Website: macys
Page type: billing-address
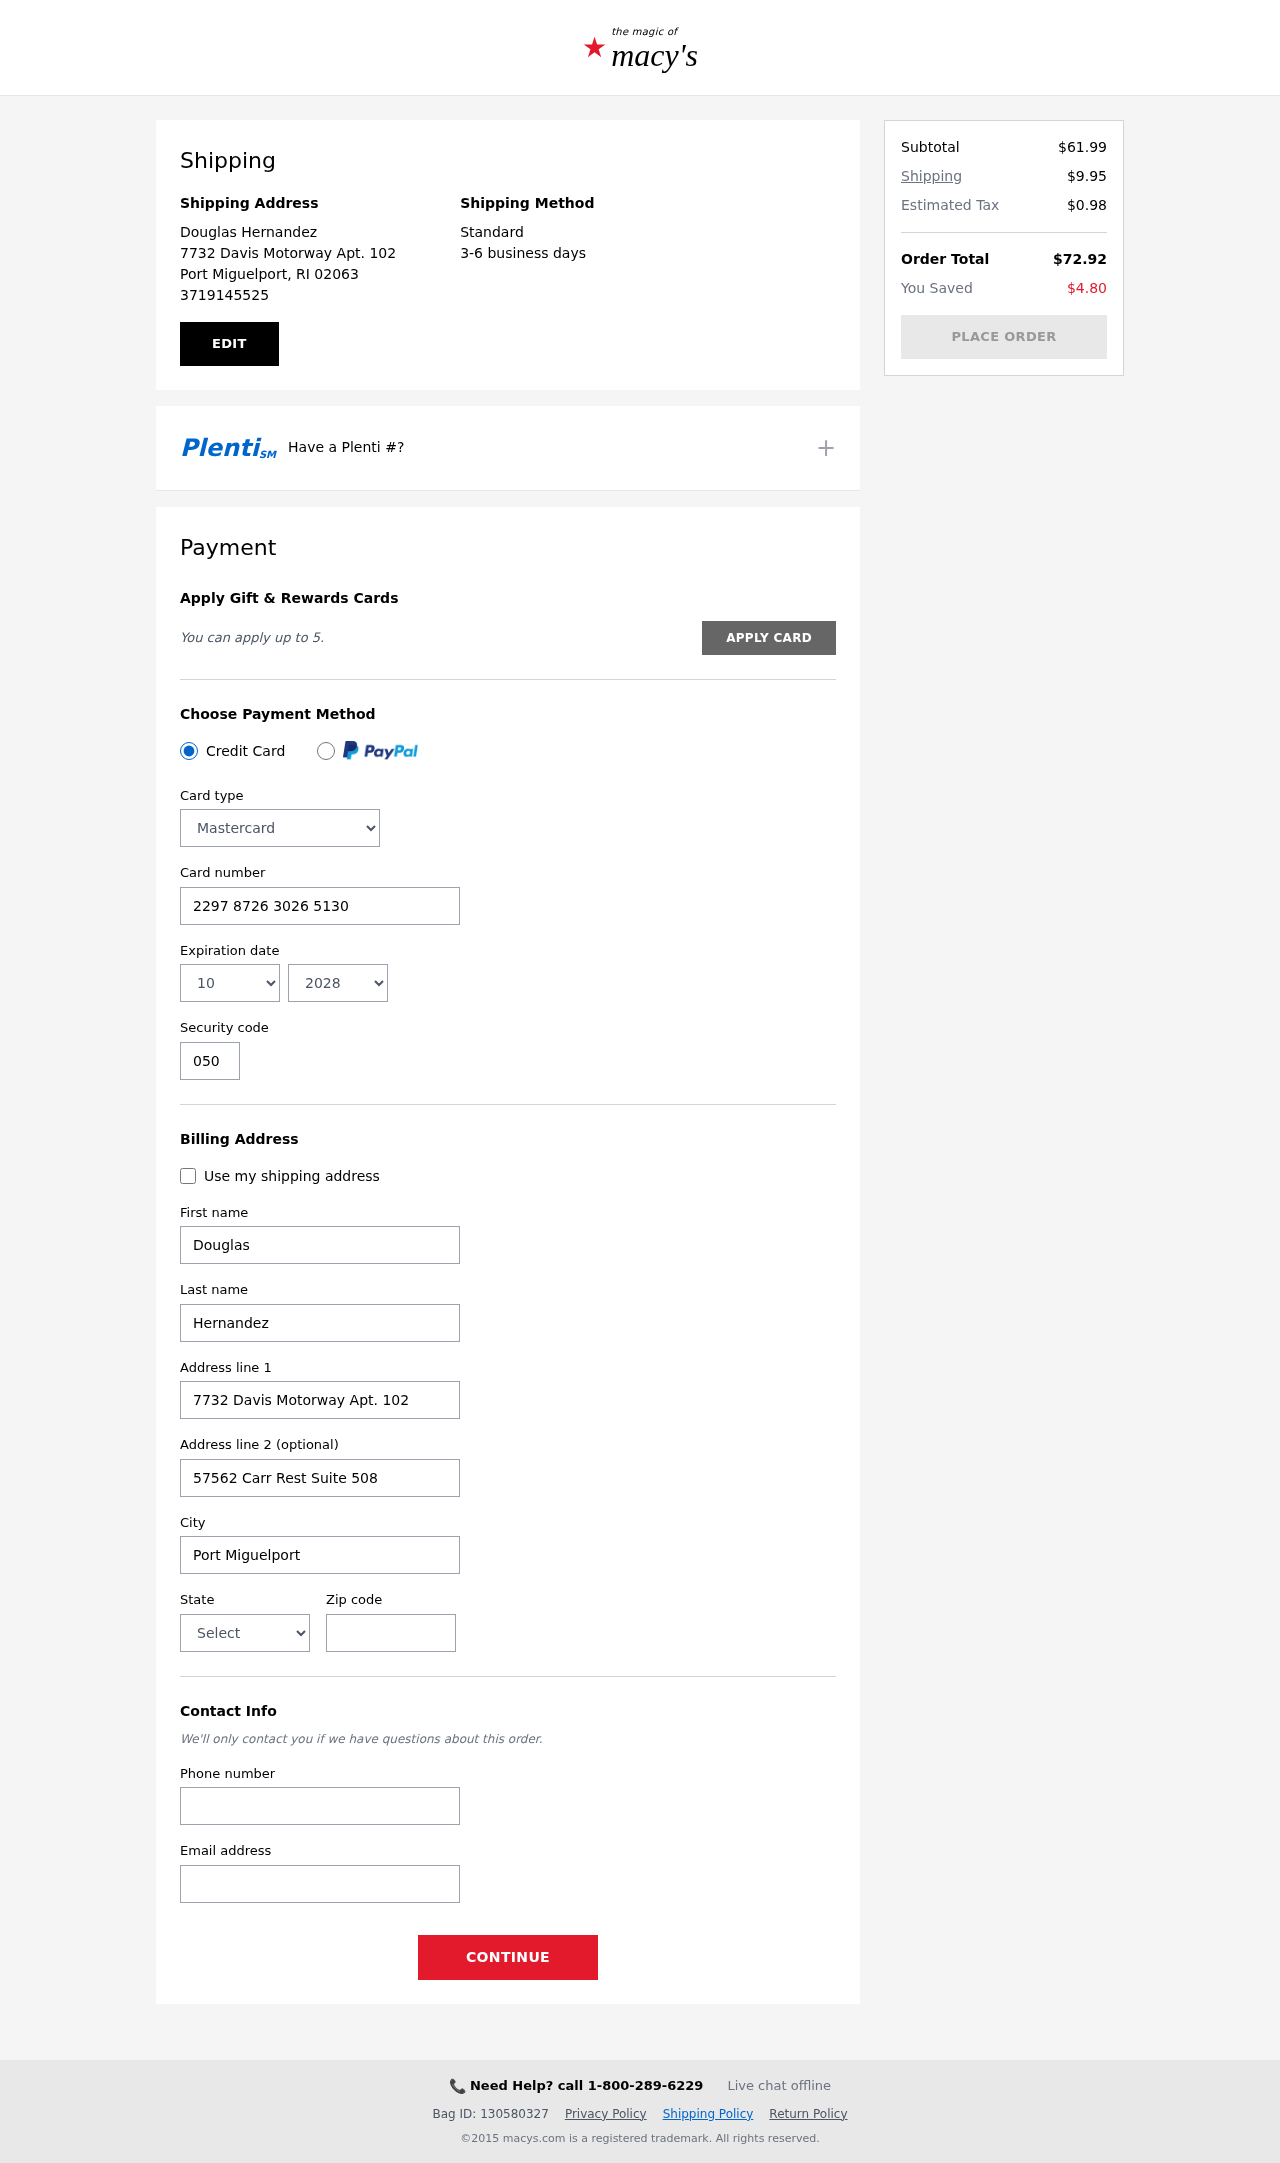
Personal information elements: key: PII_CARD_CVV
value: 050
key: PII_CARD_EXPIRY_MONTH
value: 10
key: PII_CARD_EXPIRY_YEAR
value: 28
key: PII_CARD_NUMBER
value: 2297 8726 3026 5130
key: PII_CARD_TYPE
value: Mastercard
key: PII_CITY
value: Port Miguelport
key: PII_CITY_STATE_ZIP
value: Port Miguelport, RI 02063
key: PII_EMAIL
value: dhernandez@hotmail.com
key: PII_FIRSTNAME
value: Douglas
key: PII_FULLNAME
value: Douglas Hernandez
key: PII_LASTNAME
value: Hernandez
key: PII_PHONE
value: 3719145525
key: PII_POSTCODE
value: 02063
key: PII_STATE
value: Rhode Island
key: PII_STREET
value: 7732 Davis Motorway Apt. 102
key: PII_STREET2
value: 57562 Carr Rest Suite 508
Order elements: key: ORDER_SUBTOTAL
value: $61.99
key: ORDER_SHIPPING_COST
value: $9.95
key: ORDER_TAX
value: $0.98
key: ORDER_TOTAL
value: $72.92
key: ORDER_SAVINGS
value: $4.80